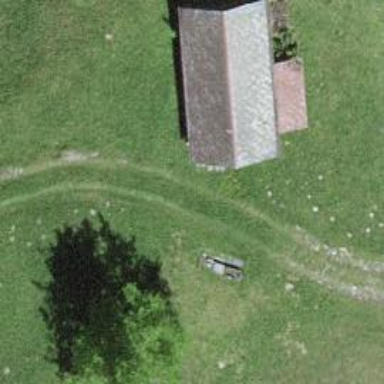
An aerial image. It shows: Bench for seating.